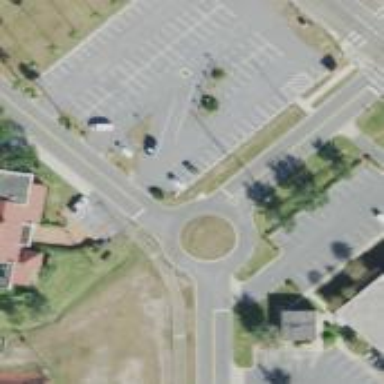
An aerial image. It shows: Roundabout on residential road.